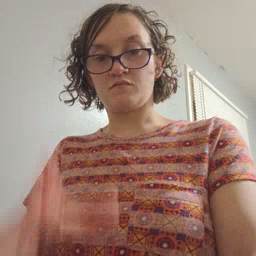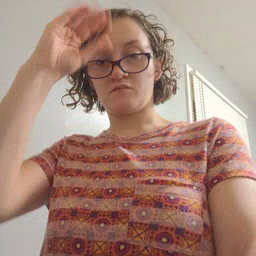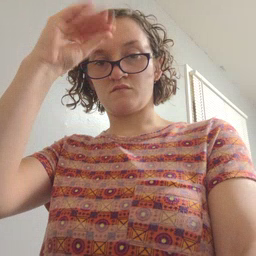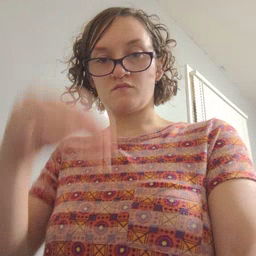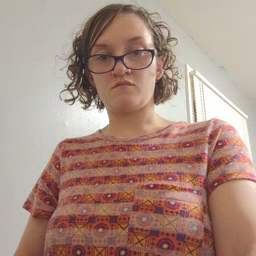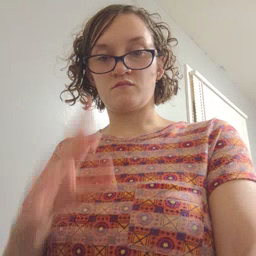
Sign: boy